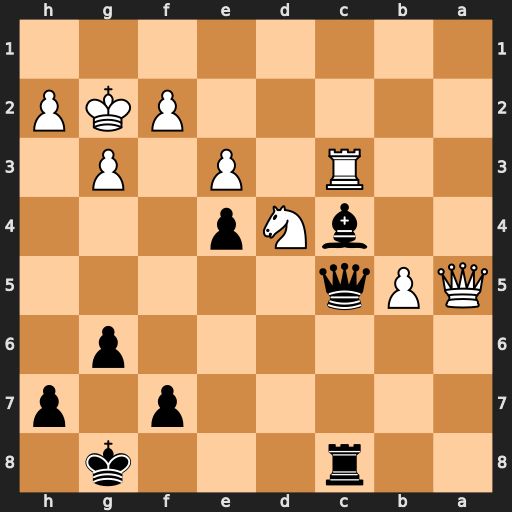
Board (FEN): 2r3k1/5p1p/6p1/QPq5/2bNp3/2R1P1P1/5PKP/8
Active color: b
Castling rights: -
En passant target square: -
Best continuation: Bf1+ Kxf1 Qxc3